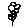
Label: flower